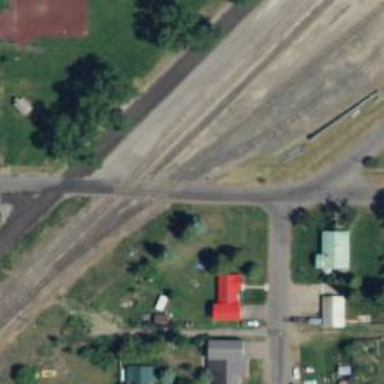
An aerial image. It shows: Railway siding for service.